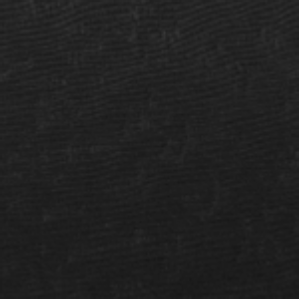
Label: frost